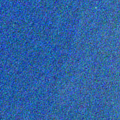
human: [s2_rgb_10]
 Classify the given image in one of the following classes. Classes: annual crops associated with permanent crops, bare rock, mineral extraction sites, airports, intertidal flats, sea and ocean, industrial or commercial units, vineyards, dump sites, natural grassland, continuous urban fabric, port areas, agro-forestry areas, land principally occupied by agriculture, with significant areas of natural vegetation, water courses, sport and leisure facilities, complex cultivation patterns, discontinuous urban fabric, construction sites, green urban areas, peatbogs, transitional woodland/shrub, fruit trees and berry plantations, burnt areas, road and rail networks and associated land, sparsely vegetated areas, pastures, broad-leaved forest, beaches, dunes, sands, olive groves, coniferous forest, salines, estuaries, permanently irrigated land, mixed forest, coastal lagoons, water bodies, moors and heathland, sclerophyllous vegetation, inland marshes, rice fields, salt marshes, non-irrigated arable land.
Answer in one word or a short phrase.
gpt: sea and ocean